Field crop: maize
Growth stage: 2
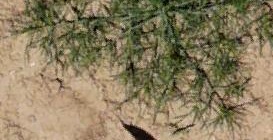
Species: salsola